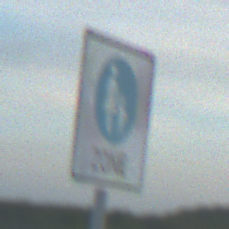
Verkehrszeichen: BeginnFussgaengerzone
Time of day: SunriseSunset
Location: Outdoor (Beach)
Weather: PartlyCloudy
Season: NotSpecified
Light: Natural